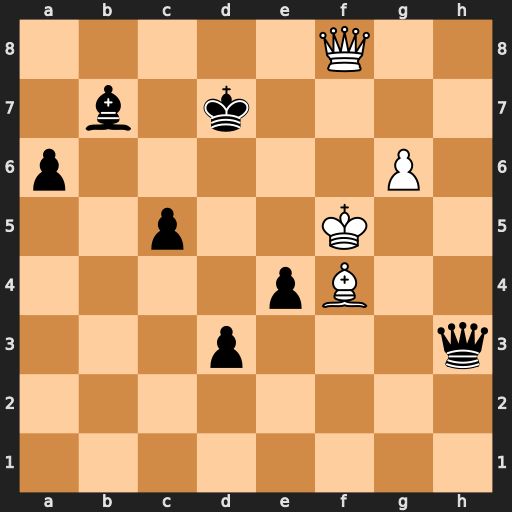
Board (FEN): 5Q2/1b1k4/p5P1/2p2K2/4pB2/3p3q/8/8
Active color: w
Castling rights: -
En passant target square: -
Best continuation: Kg5 Kc6 g7